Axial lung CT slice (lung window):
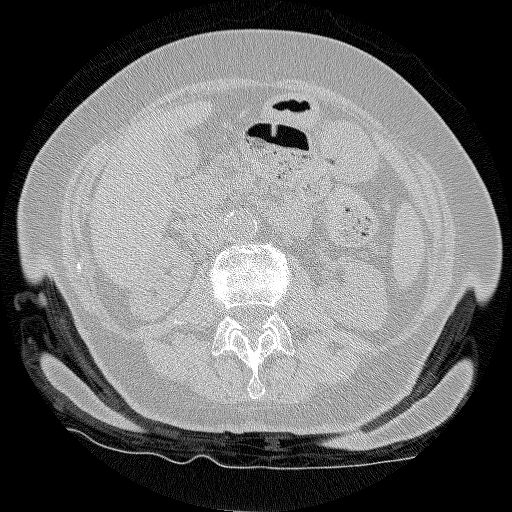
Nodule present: no